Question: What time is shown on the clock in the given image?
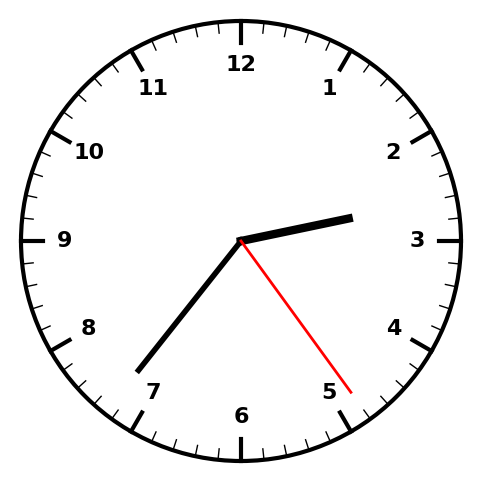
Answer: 02:36:24